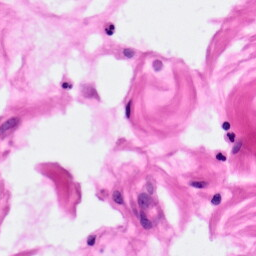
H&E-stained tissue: Pancreatic